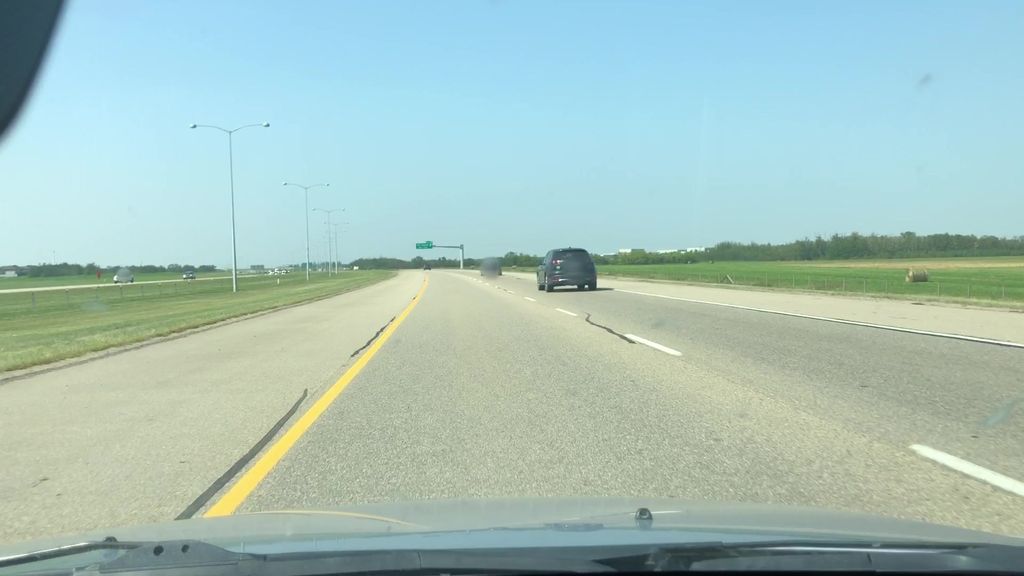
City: edmonton